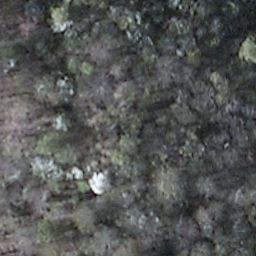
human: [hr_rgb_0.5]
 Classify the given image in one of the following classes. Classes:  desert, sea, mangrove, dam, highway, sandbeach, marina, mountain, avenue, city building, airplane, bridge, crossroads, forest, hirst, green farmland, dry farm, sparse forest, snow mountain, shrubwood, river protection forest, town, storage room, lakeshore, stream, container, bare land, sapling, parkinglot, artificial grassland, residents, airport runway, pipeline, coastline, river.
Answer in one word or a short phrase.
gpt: shrubwood